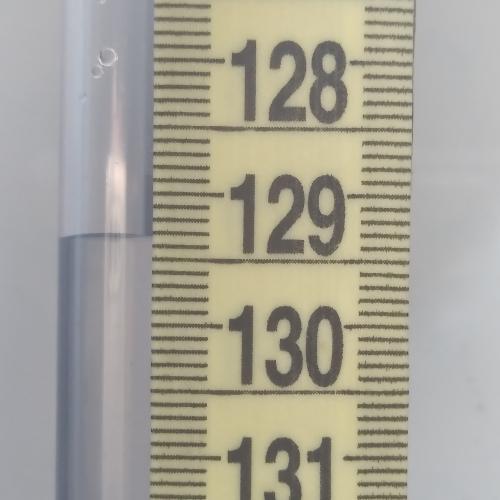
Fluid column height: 129.3 cm